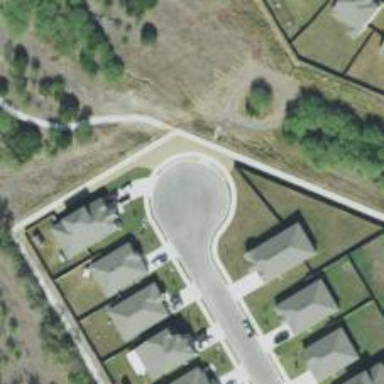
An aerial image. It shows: Turning loop on the road.